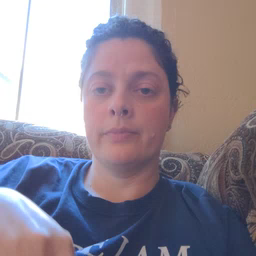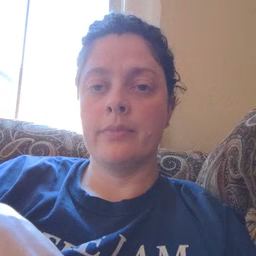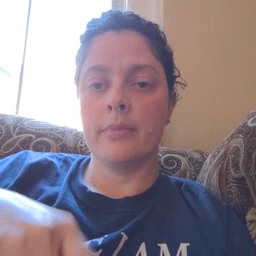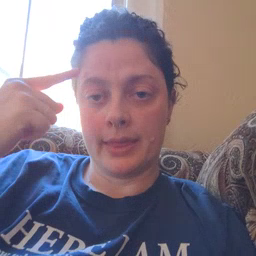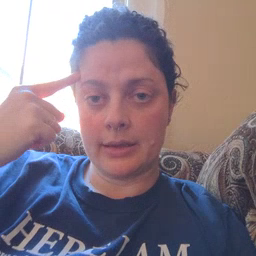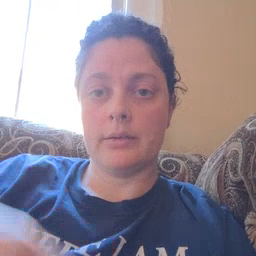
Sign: think